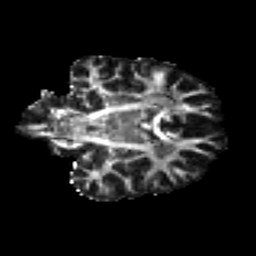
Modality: FA
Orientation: coronal
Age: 25
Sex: male
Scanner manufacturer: ge
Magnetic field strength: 3 T
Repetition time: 7.8 s
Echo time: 0.061 s